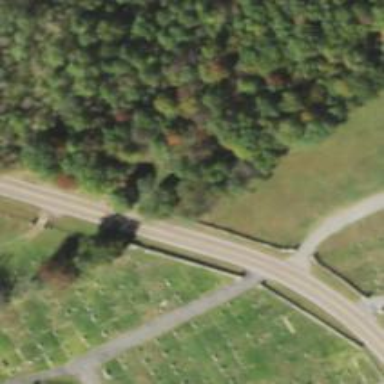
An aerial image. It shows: Cemetery.